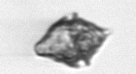
Label: Kryptoperidinium_triquetrum